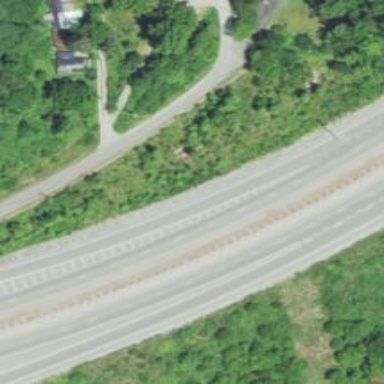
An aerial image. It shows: Motorway junction.